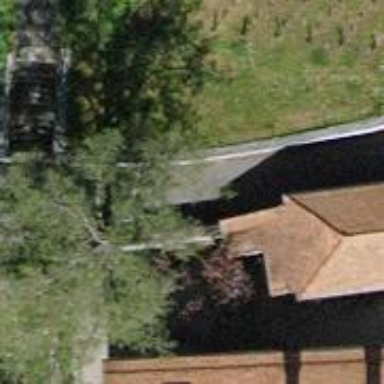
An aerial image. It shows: Retaining wall.